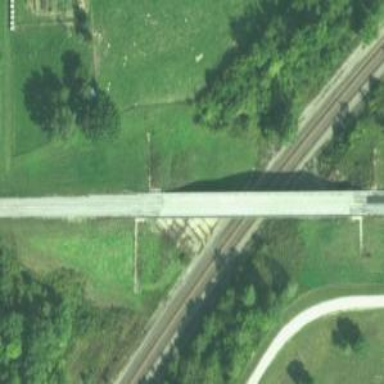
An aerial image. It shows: Railway track.